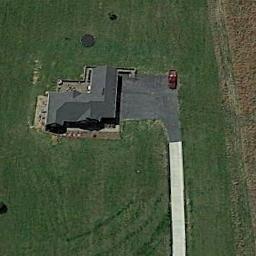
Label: sparse_residential